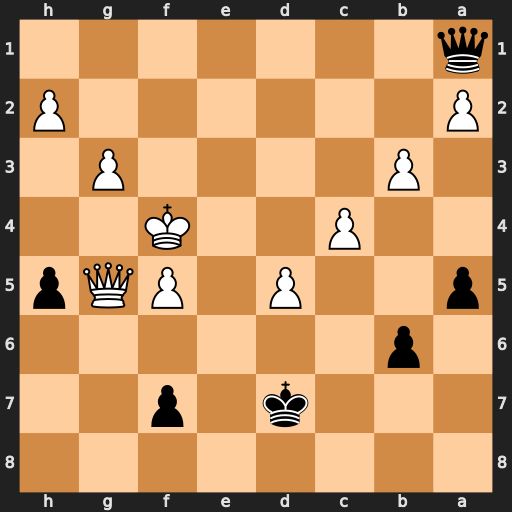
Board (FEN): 8/3k1p2/1p6/p2P1PQp/2P2K2/1P4P1/P6P/q7
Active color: b
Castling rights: -
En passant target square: -
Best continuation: Qc1+ Ke5 Qxg5